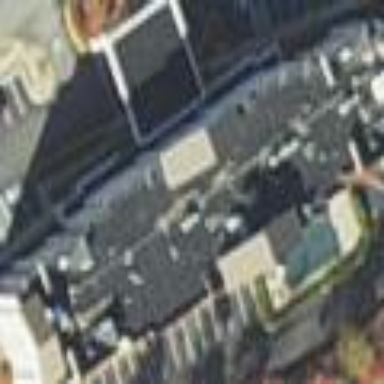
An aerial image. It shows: Hotel building.